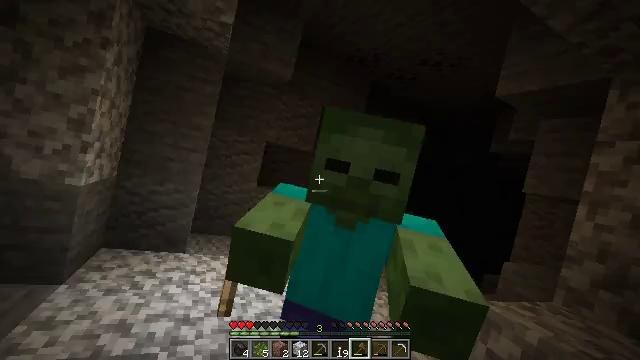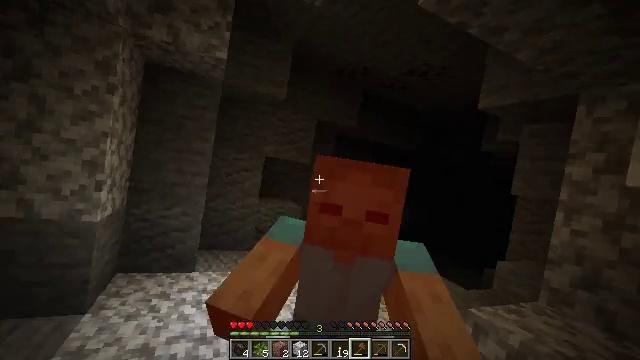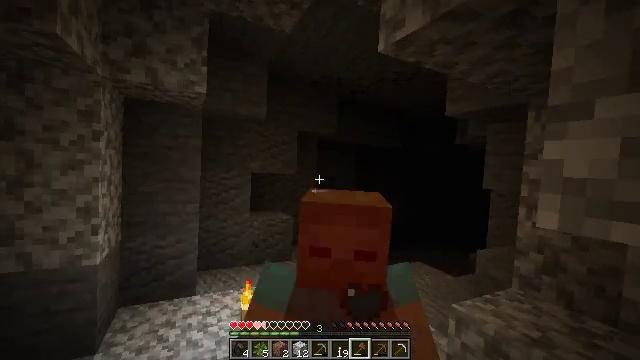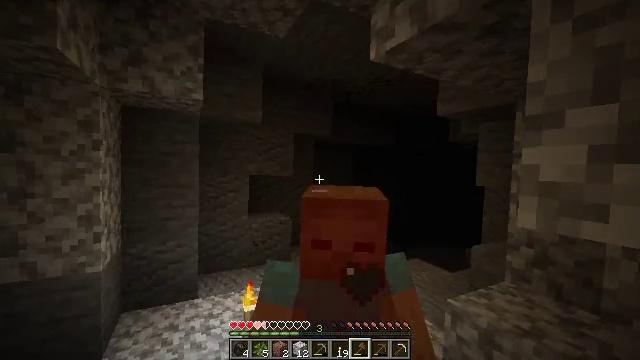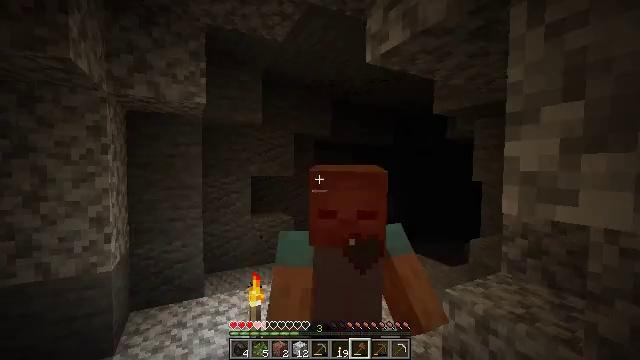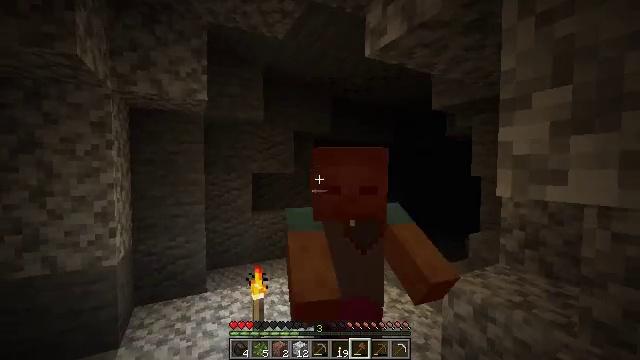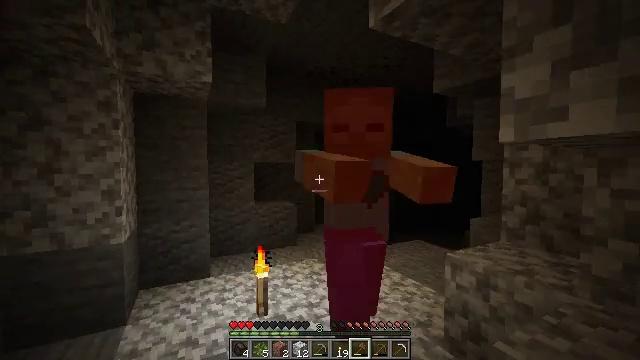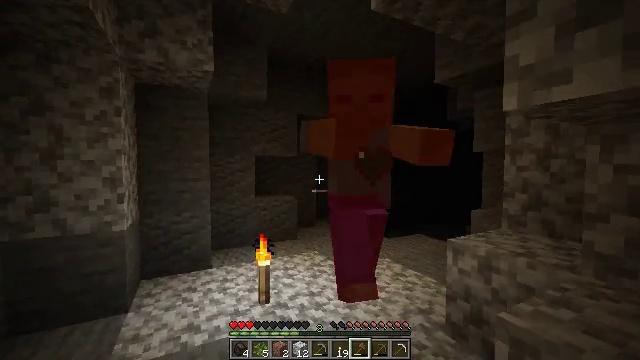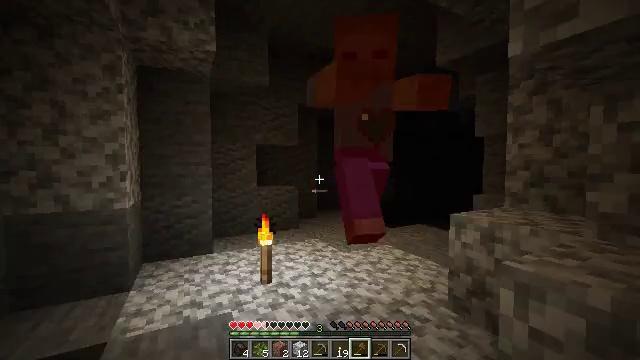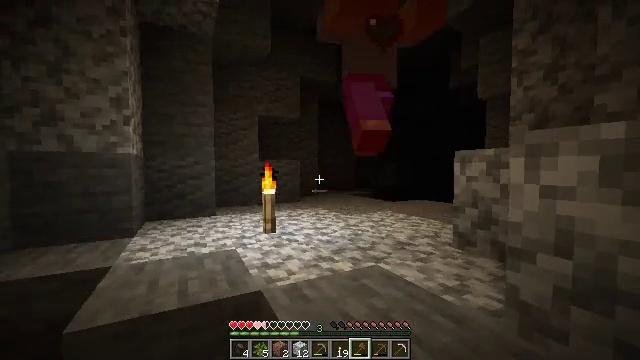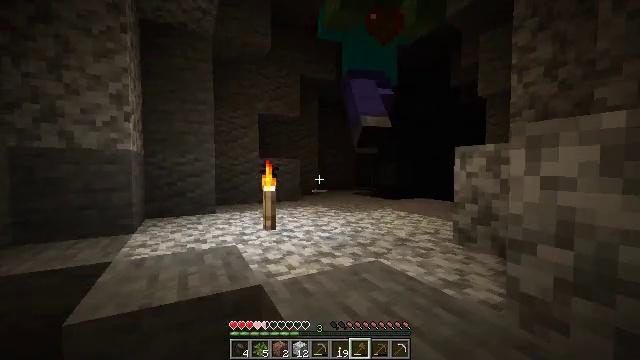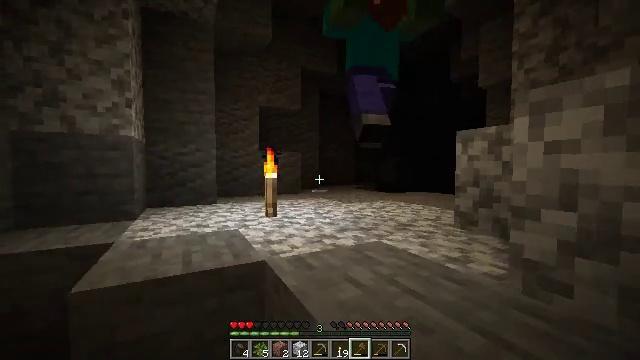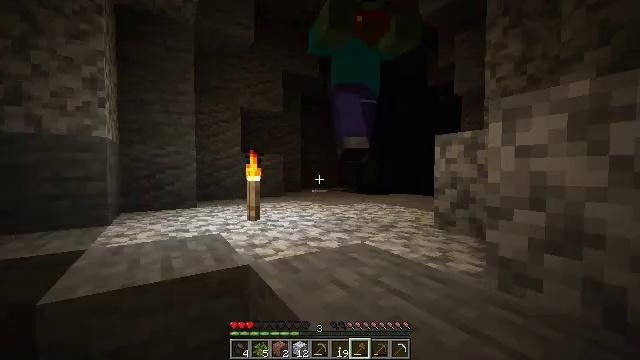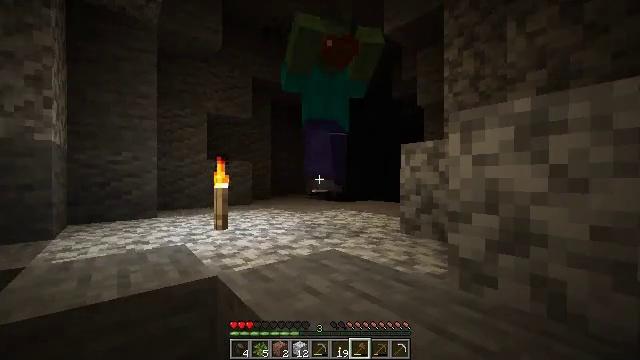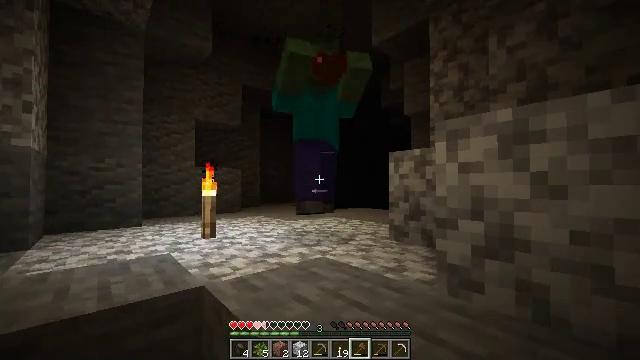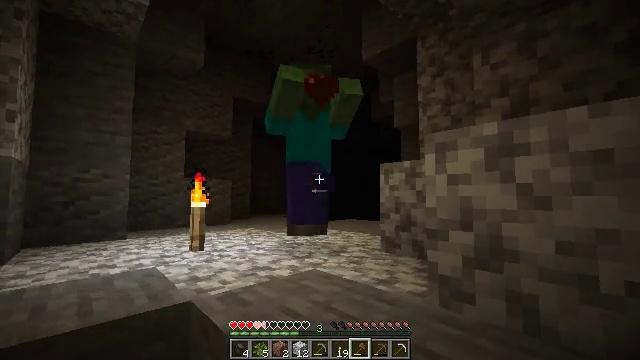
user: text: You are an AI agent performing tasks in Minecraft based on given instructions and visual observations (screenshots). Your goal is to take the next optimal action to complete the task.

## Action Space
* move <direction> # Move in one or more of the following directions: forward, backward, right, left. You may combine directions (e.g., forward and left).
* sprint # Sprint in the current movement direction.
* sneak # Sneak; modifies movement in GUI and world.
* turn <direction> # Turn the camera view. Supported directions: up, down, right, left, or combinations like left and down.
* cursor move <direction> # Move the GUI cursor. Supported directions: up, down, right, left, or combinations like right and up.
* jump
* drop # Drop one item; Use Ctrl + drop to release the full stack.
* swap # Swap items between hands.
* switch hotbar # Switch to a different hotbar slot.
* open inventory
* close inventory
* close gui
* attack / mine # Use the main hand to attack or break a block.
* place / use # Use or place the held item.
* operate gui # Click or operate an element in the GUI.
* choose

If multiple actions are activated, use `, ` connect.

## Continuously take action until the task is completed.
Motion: motion action
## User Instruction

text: Kill mobs.
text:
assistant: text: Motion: no_op
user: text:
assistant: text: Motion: turn right
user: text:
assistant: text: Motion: attack / mine
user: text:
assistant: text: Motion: attack / mine
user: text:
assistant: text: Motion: attack / mine
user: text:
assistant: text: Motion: attack / mine
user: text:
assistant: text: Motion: attack / mine
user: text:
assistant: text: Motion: no_op
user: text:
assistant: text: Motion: attack / mine
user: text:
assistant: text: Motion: attack / mine
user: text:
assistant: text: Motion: attack / mine
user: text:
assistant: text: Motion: turn right, attack / mine
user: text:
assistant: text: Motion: turn right and up, attack / mine
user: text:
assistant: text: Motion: turn right and up
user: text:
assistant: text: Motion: turn right and up
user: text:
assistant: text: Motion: turn right and up
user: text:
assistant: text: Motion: turn up
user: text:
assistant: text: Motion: turn up
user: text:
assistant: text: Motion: no_op
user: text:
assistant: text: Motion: no_op
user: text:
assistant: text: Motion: move forward
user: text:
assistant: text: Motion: move forward
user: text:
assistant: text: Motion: move forward
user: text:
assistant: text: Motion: move forward, jump
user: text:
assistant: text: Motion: move forward, jump
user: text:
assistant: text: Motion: move forward, attack / mine, jump
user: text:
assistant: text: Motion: attack / mine, jump
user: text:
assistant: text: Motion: attack / mine
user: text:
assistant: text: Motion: attack / mine
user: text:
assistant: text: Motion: attack / mine